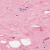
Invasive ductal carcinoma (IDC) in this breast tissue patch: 0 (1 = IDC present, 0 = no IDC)